Question: Given family of functions ( is argument and is parameter) I'd like to visulaize this function family on taking from the interval for 9 values of (from 0.1 to 0.9). So far my solution is:
'''
f = function(p,q=0.9) {1-(1-(p*q)^3)^1024}
x = seq(0.0,0.99,by=0.01)
q = seq(0.1,0.9,by=0.1)
qplot(rep(x,9), f(rep(x,9),rep(q,each=100)), colour=factor(rep(q,each=100)),
geom="line", size=I(0.9), xlab="x", ylab=expression("y=f(x)"))
'''
I get quick and easy visual with :

My concern is that this method is rather memory hungry as I need to duplicate x for each parameter and duplicate each parameter value for whole x range. What would be alternative way to produce same graph without these duplications?
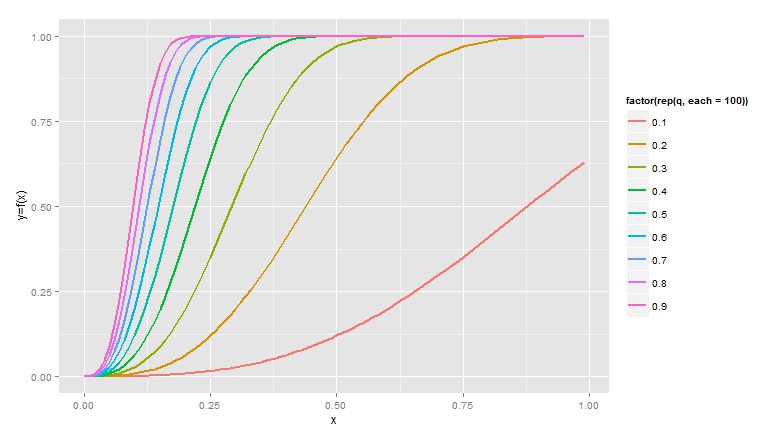
Answer: At some point will need to have the data available to plot it and the way that package works prohibits simply doing what you want. I suppose you could set up a blank plot if you know the x and y axis limits, and then loop over the 9 values of 'q', generating the data for that 'q', and adding a 'geom_line' layer to the existing plot object. However, you'll have to produce the colours for each layer yourself.
If this is representative of the size of problem you have, I wouldn't worry too much about the memory footprint. We're only talking about a two vectors of length 900
'''
> object.size(rnorm(900))
7240 bytes
'''
and the 100 values over the range of 'x' appears sufficient to give a smooth plot.
## for loop to add layers to ggplot
'''
require("ggplot2")
## something to replicate ggplot's colour palette, sure there is something
## to do this already in **ggplot** now...
ggHueColours <- function(n, h = c(0, 360) + 15, l = 65, c = 100,
direction = 1, h.start = 0) {
turn <- function(x, h.start, direction) {
(x + h.start) %% 360 * direction
}
if ((diff(h) %% 360) < 1) {
h[2] <- h[2] - 360 / n
}
hcl(h = turn(seq(h[1], h[2], length = n), h.start = h.start,
direction = direction), c = c, l = l)
}
f = function(p,q=0.9) {1-(1-(p*q)^3)^1024}
x = seq(0.0,0.99,by=0.01)
q = seq(0.1,0.9,by=0.1)
cols <- ggHueColours(n = length(q))
for(i in seq_along(q)) {
df <- data.frame(y = f(x, q[i]), x = x)
if(i == 1) {
plt <- ggplot(df, aes(x = x, y = y)) + geom_line(colour = cols[i])
} else {
plt <- plt + geom_line(data = df, colour = cols[i])
}
}
plt
'''
which gives:

I'll leave the rest to you - I'm not familiar enough with to draw a legend manually.